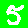
Digit: 5